Question: I am new to flutter and trying to achieve this task by the 'Row()' widget but am not able to complete it.

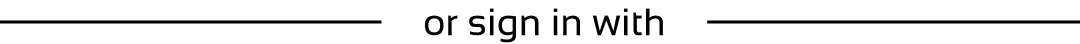
Answer: You can use a 'row' and 'Expanded' around the 'Divider's to avoid overflowing.
'''
Row(
children: [
Expanded(child: Divider()),
Text('Some Text'),
Expanded(child: Divider()),
],
);
'''